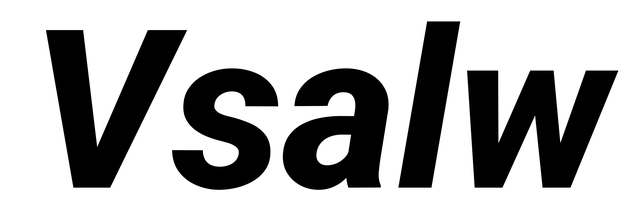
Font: Roboto-Italic_ExtraBold_Italic